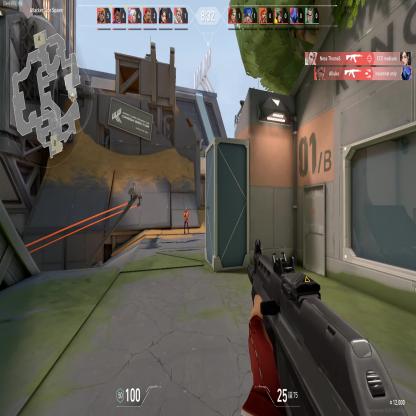
Label: enemy